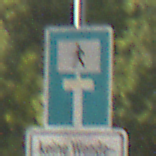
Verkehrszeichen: SackgasseFussgaengerDurchlaessig
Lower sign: HinweisGeaenderteVorfahrtVerkehrsfuehrungVerkehrsregelung3
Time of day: MorningAfternoon
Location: Outdoor (Suburban)
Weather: Clear
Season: NotSpecified
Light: Natural